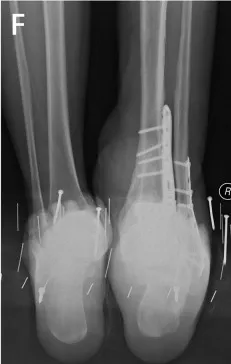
Radiographic images demonstrated the satisfactory hindfoot alignment (F).
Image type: radiology (x_ray)